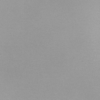
Label: dusty